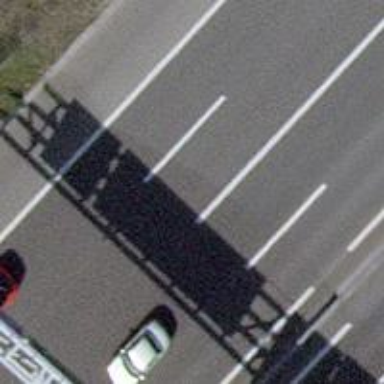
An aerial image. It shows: Asphalt motorway.